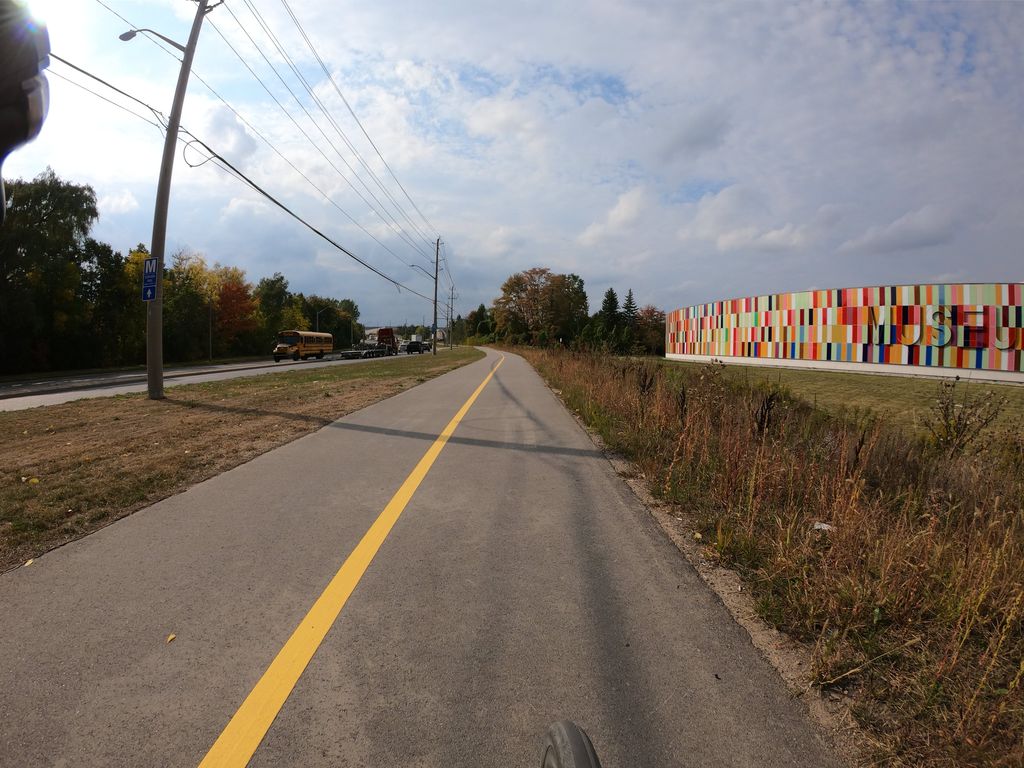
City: kitchener-waterloo